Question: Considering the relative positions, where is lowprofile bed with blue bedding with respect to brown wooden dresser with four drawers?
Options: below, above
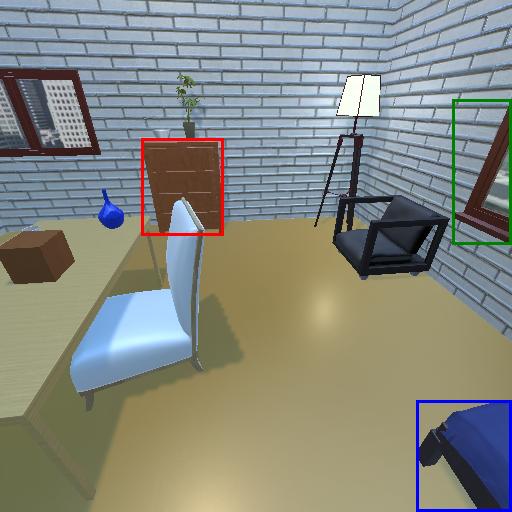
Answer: below